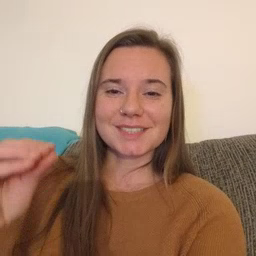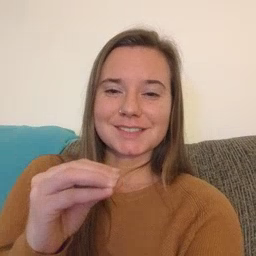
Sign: kiss